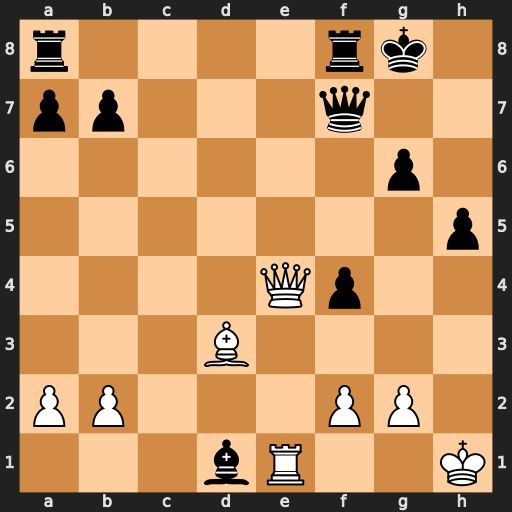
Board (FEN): r4rk1/pp3q2/6p1/7p/4Qp2/3B4/PP3PP1/3bR2K
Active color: w
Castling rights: -
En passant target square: -
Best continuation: Bc4 Kh7 Bxf7